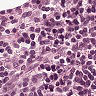
Metastatic tissue present: no